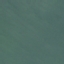
Label: SeaLake